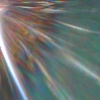
Label: sunburn